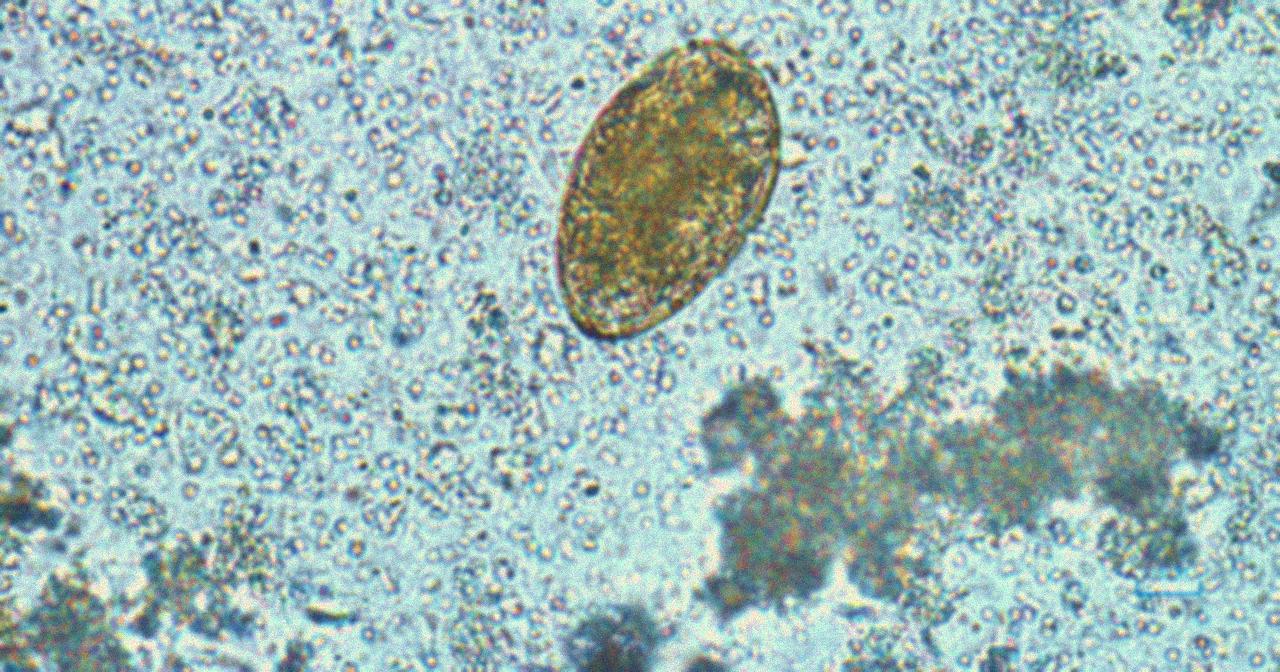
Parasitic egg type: Paragonimus spp